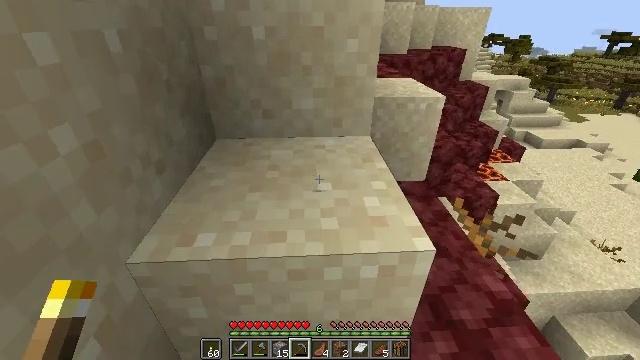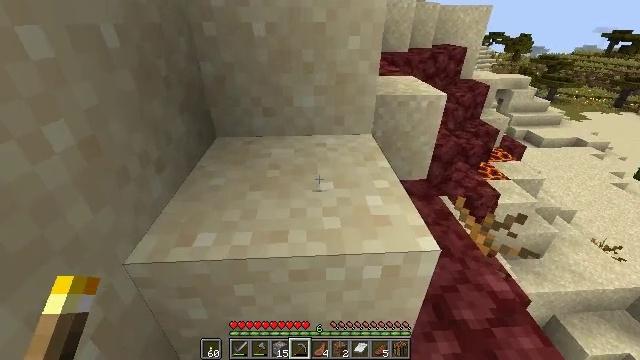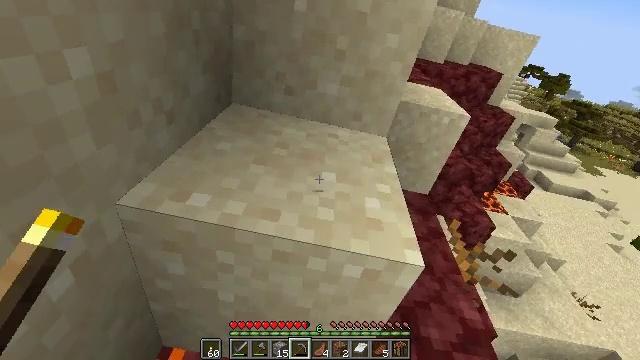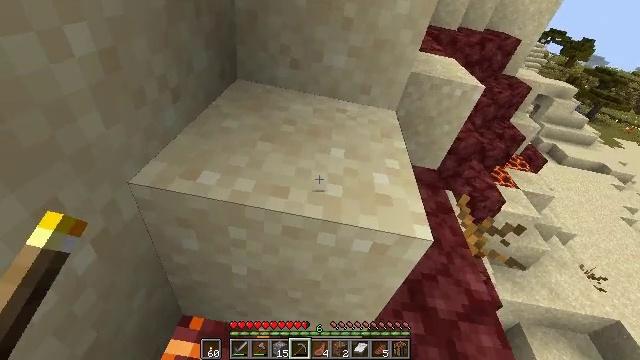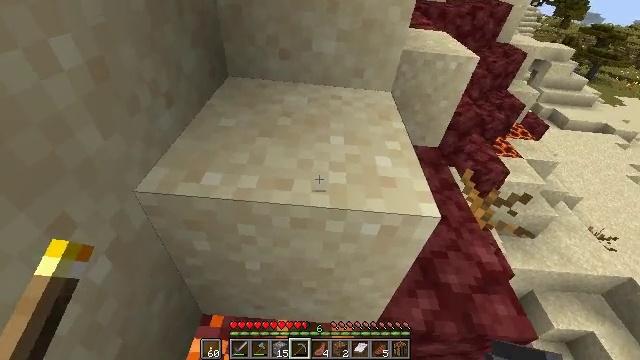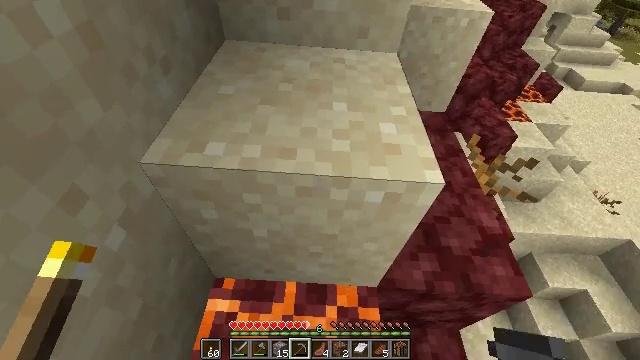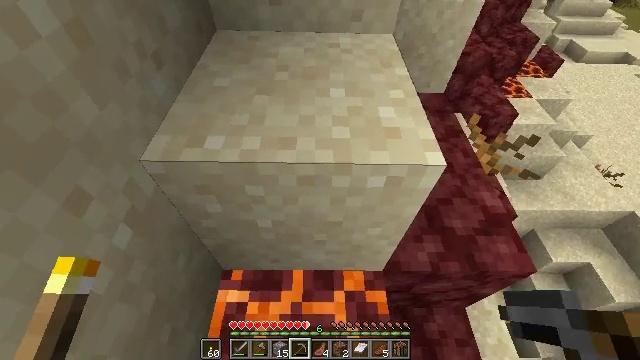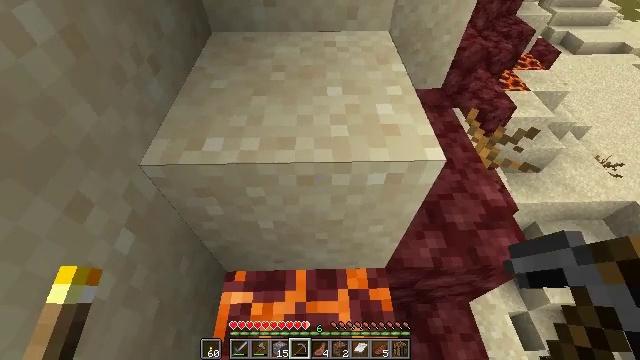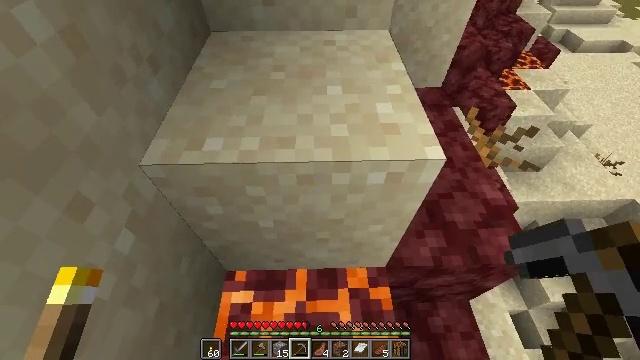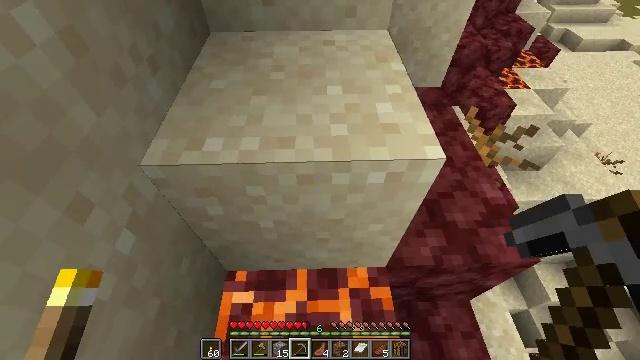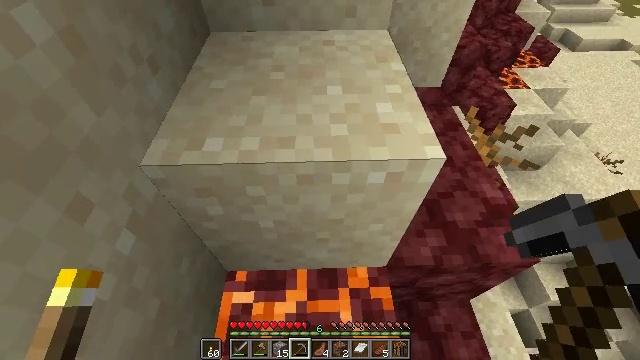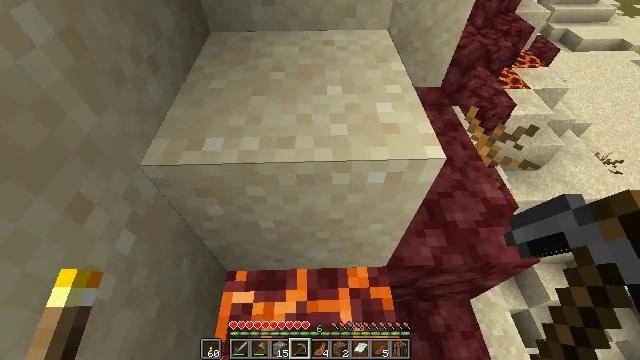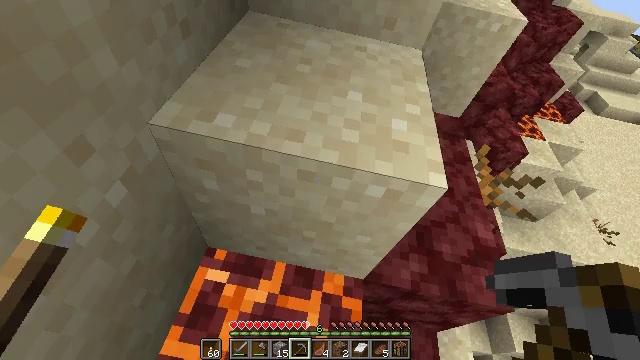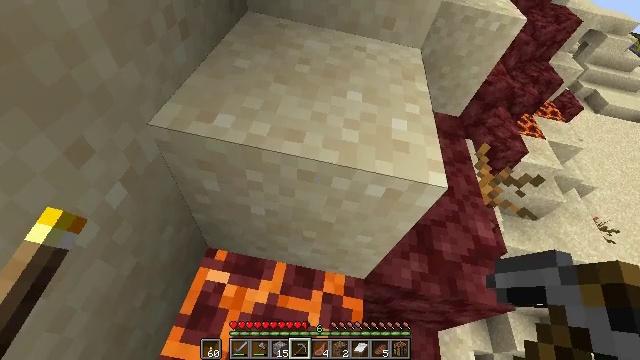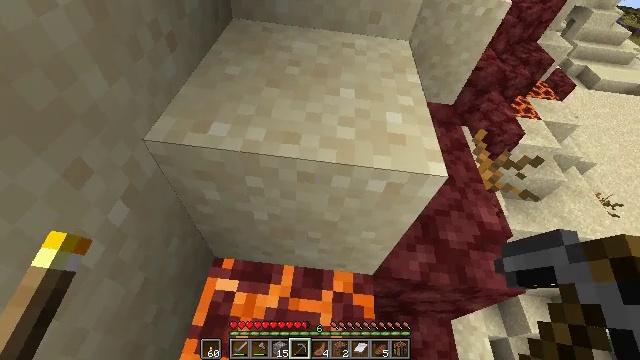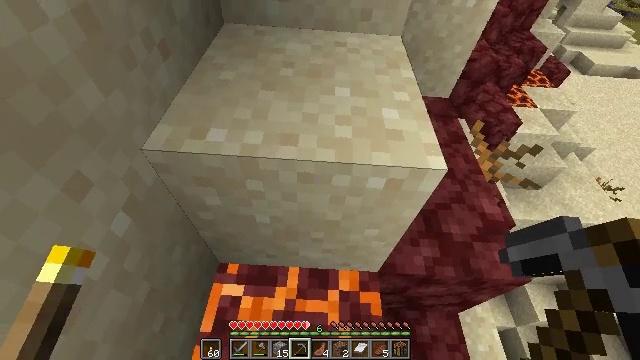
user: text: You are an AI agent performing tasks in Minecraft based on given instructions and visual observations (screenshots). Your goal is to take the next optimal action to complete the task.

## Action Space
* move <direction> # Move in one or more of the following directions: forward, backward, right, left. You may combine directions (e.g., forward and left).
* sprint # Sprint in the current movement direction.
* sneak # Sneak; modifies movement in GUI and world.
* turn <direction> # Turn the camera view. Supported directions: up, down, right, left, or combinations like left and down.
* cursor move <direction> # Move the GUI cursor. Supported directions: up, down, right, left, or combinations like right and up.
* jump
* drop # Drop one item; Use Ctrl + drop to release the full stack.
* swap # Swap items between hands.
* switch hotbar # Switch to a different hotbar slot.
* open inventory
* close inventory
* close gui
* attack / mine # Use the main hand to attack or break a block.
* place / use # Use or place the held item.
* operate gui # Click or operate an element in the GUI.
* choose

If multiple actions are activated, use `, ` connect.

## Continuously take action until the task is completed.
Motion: motion action
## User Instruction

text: Dig up netherrack with a pickaxe.
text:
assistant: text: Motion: no_op
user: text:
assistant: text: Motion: turn down
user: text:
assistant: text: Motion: turn down
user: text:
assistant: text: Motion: turn down
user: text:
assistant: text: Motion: turn down
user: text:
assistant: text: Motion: turn down
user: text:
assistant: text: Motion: no_op
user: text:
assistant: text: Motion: no_op
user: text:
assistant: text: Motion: no_op
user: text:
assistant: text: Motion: no_op
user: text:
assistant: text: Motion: no_op
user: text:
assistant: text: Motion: no_op
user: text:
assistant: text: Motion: no_op
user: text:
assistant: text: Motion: no_op
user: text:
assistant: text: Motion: no_op
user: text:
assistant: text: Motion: no_op
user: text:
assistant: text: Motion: no_op
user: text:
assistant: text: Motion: no_op
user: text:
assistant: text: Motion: no_op
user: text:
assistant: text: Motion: no_op
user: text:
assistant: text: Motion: no_op
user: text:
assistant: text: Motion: no_op
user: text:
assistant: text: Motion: no_op
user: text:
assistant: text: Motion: no_op
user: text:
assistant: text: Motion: no_op
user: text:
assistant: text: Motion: no_op
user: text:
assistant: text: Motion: no_op
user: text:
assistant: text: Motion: no_op
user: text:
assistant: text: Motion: no_op
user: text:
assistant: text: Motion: no_op